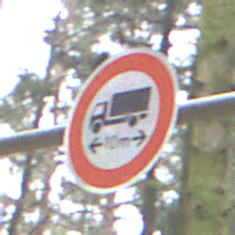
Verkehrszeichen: TatsaechlicheLaenge
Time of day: Midday
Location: Outdoor (Nature)
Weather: Overcast
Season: NotSpecified
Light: Natural